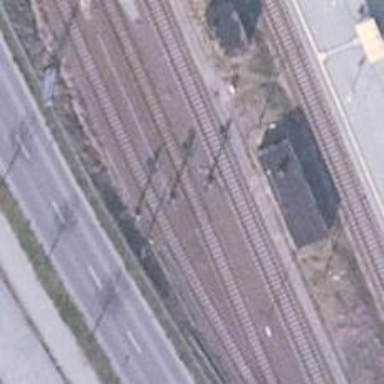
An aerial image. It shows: Railway signal.